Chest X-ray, PA view. Patient: 61 years old, sex M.
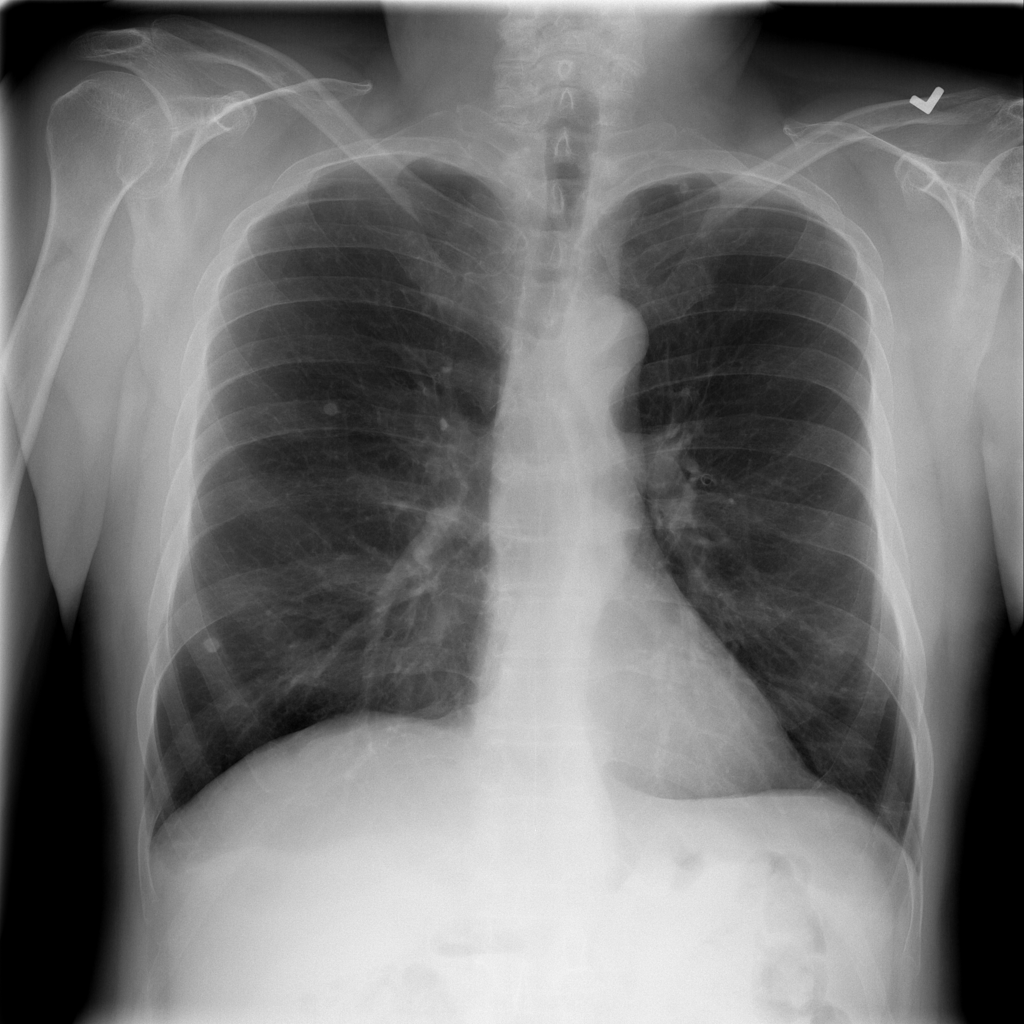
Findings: Nodule